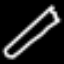
Label: pencil